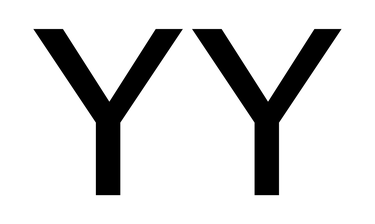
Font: InstrumentSans_Medium